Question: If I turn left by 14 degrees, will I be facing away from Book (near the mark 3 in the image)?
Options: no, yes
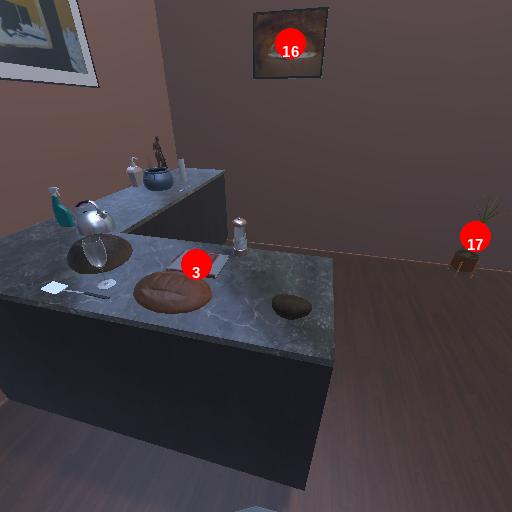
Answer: no